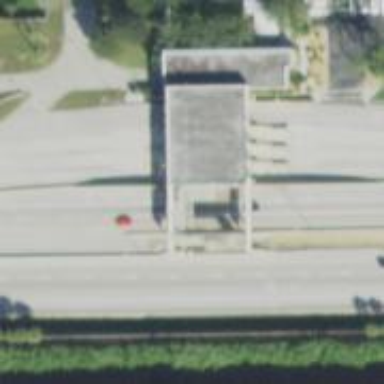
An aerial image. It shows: Toll gantry on the road.